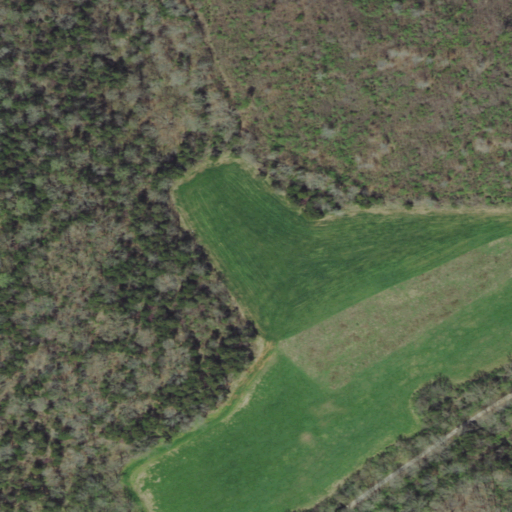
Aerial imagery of valley in Tennessee named Malloby Hollow containing deciduous forest, mixed forest, pasture, and open development